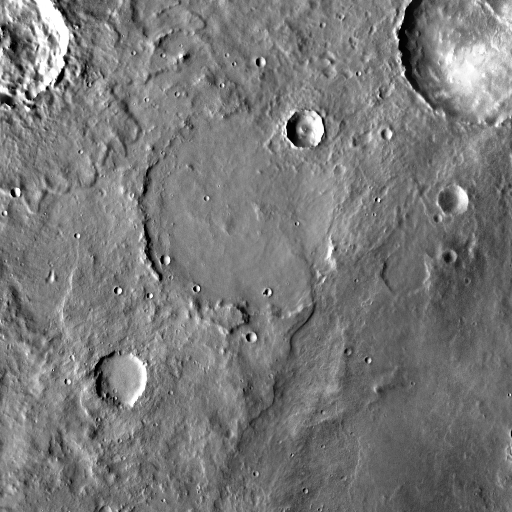
Crater classes present: Background, Other, Layered, Buried, Secondary